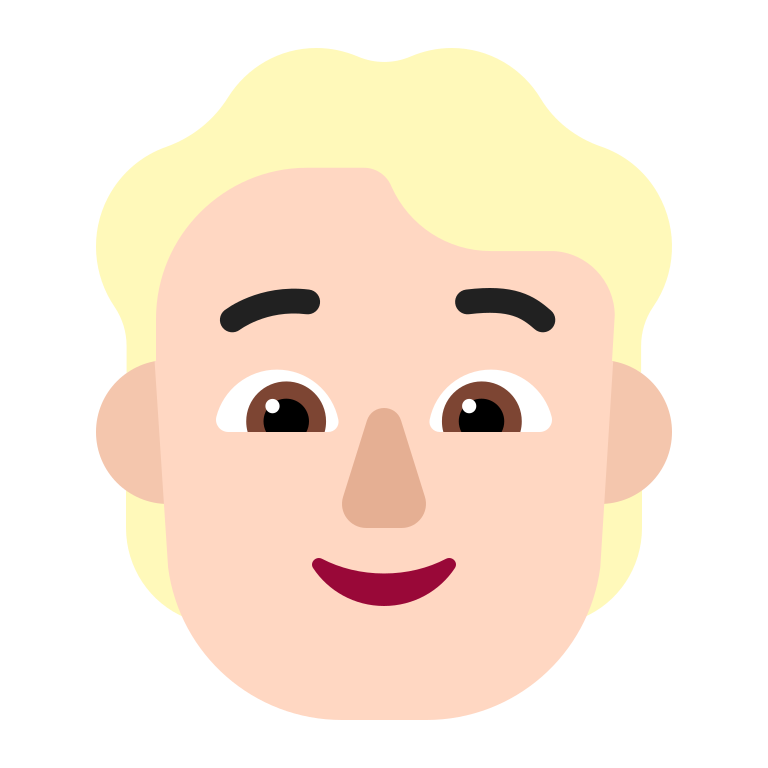
person blonde hair flat light